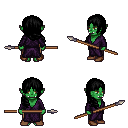
a pixel art fantasy rpg character, female body template, orc, green skin, purple robe, robe skirt, black right-swept hairstyle, brown shoes, spear, four views (front, back, left, right), 2x2 character sprite sheet, small pixel art, hard edges, no anti-aliasing